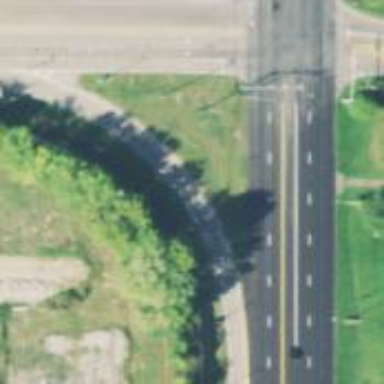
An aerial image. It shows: Secondary link road.